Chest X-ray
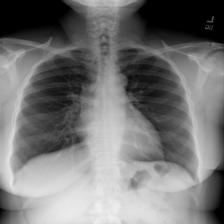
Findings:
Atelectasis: negative
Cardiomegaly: negative
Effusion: negative
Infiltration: positive
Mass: negative
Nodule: negative
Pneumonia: negative
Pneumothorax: negative
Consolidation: negative
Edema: negative
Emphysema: negative
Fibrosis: negative
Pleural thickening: negative
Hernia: negative